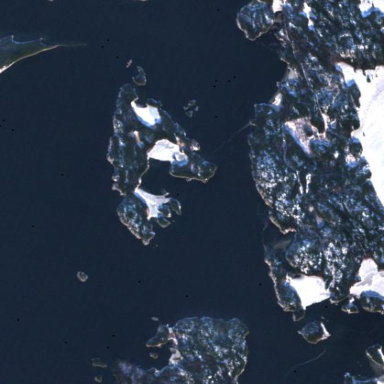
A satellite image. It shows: Island with natural coastline.